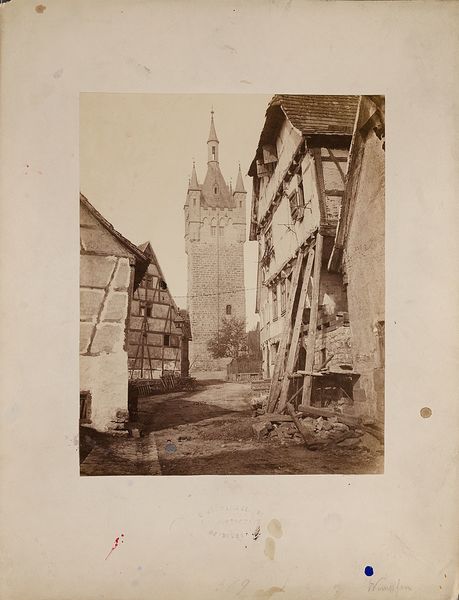
Titel: Blauer Turm in Wimpfen am Berg
Künstler: Georg Maria Eckert
Standort: Hamburg
Institution: Museum für Kunst und Gewerbe Hamburg
Schlagwörter: schloss, architektur, turm, foto, fotografie, photographie, burg, photo, fachwerk, blauer, palais, architekturfotografie, albumin, lichtbild, architekturphotographie, bildwerke, angewandte und bildende kunst, hessische systematik, schwarzweißpositivverfahren, silbersalzverfahren, schwarzweißfotografie, albuminpapier